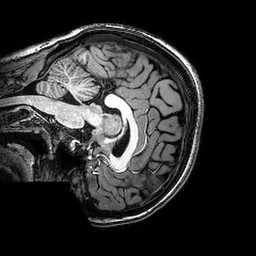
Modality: T1w
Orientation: sagittal
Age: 21
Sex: female
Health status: healthy
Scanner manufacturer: philips
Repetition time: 0.00816 s
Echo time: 0.00374 s